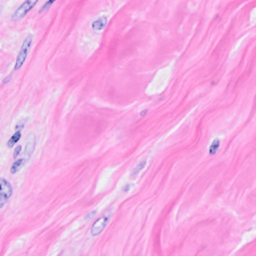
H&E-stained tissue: Breast